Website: bh-photo
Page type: account-dashboard
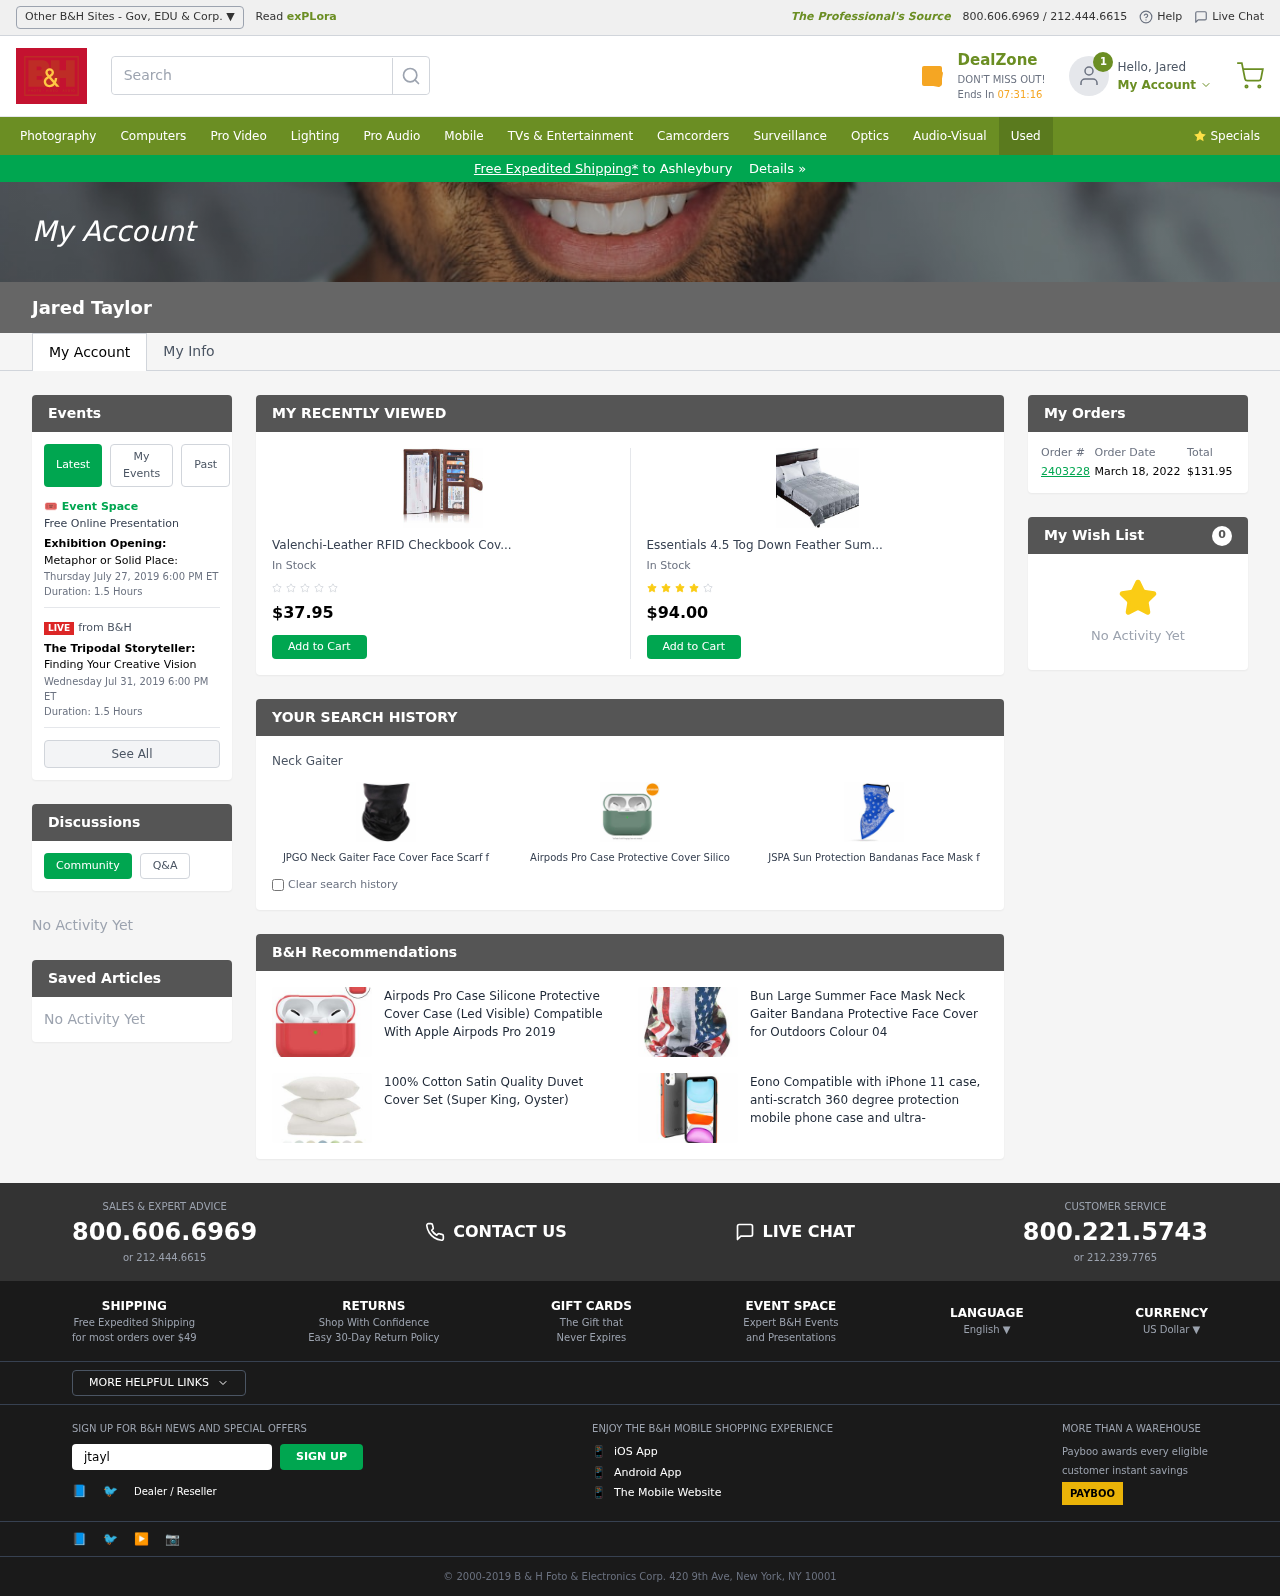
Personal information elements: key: PII_CITY
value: Ashleybury
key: PII_EMAIL
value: jtaylor@yahoo.com
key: PII_FIRSTNAME
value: Jared
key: PII_FULLNAME
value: Jared Taylor
Product elements: key: PRODUCT1_NAME
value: Valenchi-Leather RFID Checkbook Cover for Men and Women-Duplicate Checks RFID Card Standard Register
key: PRODUCT1_PRICE
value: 37.95
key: PRODUCT2_NAME
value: Essentials 4.5 Tog Down Feather Summer Duvet Light Weight Satin Blanket,Size Single,Blue
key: PRODUCT2_PRICE
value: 94
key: PRODUCT3_ITEM_CATEGORY
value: Neck Gaiter
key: PRODUCT3_NAME
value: JPGO Neck Gaiter Face Cover Face Scarf for Sun Protection Washable Reusable Balaclava Bandana 1 Piec
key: PRODUCT4_NAME
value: Airpods Pro Case Protective Cover Silicone [Front Led Visible] Ultra-Thin Case Skin Compatible With
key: PRODUCT5_NAME
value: JSPA Sun Protection Bandanas Face Mask for Women Men Teens Seamless Ear Loops Face Balaclava Unisex
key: PRODUCT6_NAME
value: Airpods Pro Case Silicone Protective Cover Case (Led Visible) Compatible With Apple Airpods Pro 2019
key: PRODUCT7_NAME
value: Bun Large Summer Face Mask Neck Gaiter Bandana Protective Face Cover for Outdoors Colour 04
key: PRODUCT8_NAME
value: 100% Cotton Satin Quality Duvet Cover Set (Super King, Oyster)
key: PRODUCT9_NAME
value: Eono Compatible with iPhone 11 case, anti-scratch 360 degree protection mobile phone case and ultra-
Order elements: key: ORDER_ID
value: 2403228
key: ORDER_DATE
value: March 18, 2022
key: ORDER_TOTAL
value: $131.95
Other elements: key: WISHLIST_COUNT
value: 0